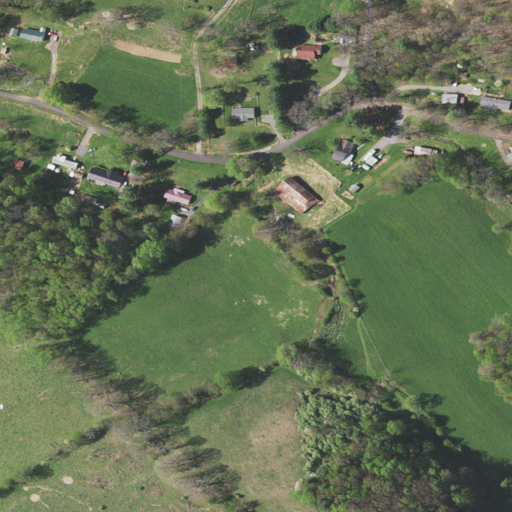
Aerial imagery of valley in Virginia named Bell Hollow containing pasture, deciduous forest, open development, low intensity development, and medium intensity development